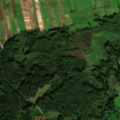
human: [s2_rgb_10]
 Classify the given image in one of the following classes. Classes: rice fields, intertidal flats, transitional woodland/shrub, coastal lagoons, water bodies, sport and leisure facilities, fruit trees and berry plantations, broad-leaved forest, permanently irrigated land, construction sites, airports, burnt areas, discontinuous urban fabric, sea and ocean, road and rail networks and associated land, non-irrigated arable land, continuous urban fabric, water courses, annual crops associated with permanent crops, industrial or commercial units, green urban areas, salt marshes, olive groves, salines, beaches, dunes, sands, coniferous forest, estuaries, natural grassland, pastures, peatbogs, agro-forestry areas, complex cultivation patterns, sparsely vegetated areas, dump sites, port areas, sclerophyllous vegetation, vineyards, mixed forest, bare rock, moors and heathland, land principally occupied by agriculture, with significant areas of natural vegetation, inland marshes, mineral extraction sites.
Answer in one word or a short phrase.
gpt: complex cultivation patterns, land principally occupied by agriculture, with significant areas of natural vegetation, broad-leaved forest, mixed forest, transitional woodland/shrub